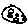
Label: moon